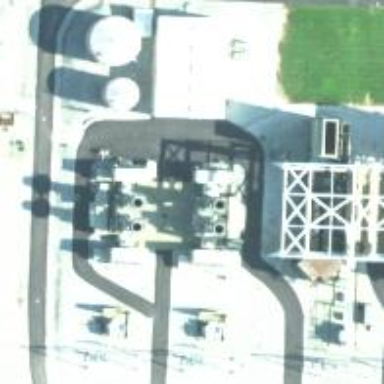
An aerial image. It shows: Gas turbine generator is in use.